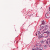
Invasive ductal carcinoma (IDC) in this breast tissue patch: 0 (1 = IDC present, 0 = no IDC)